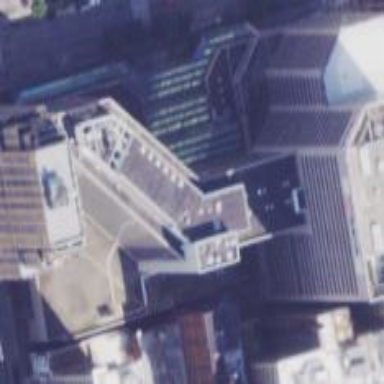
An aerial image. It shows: Part of building is shown in the image.